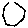
Label: hexagon